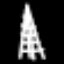
Label: The Eiffel Tower